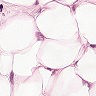
Metastatic tissue present: yes